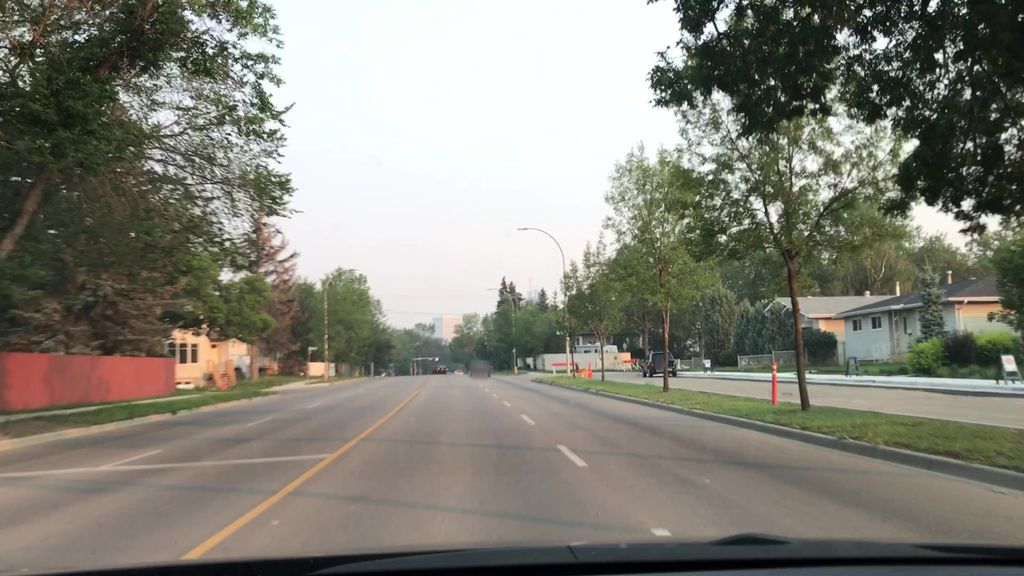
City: edmonton